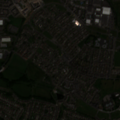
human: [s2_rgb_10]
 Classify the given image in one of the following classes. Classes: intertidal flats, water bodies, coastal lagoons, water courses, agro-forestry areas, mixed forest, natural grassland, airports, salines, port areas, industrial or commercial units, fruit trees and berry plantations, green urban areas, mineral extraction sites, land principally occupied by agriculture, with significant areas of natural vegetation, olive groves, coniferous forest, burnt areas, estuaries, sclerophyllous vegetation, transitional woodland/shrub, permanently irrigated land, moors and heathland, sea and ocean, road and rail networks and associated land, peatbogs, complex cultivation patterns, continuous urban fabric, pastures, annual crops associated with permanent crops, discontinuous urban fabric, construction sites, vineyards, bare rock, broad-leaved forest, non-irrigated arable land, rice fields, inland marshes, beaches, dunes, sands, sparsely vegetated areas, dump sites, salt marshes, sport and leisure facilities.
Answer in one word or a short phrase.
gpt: discontinuous urban fabric, industrial or commercial units, green urban areas